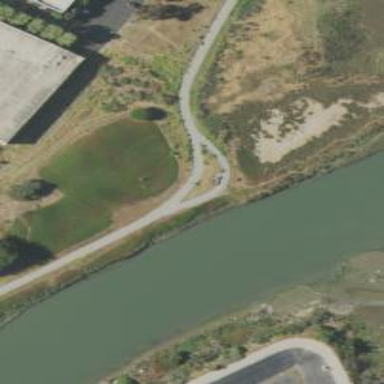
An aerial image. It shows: Asphalt cycleway.